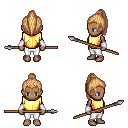
a pixel art fantasy rpg character, female body template, human, dark skin, gold chest armor, white pants, light blonde long topknot hairstyle, white cloth bracers, spear, four views (front, back, left, right), 2x2 character sprite sheet, small pixel art, hard edges, no anti-aliasing